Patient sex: M
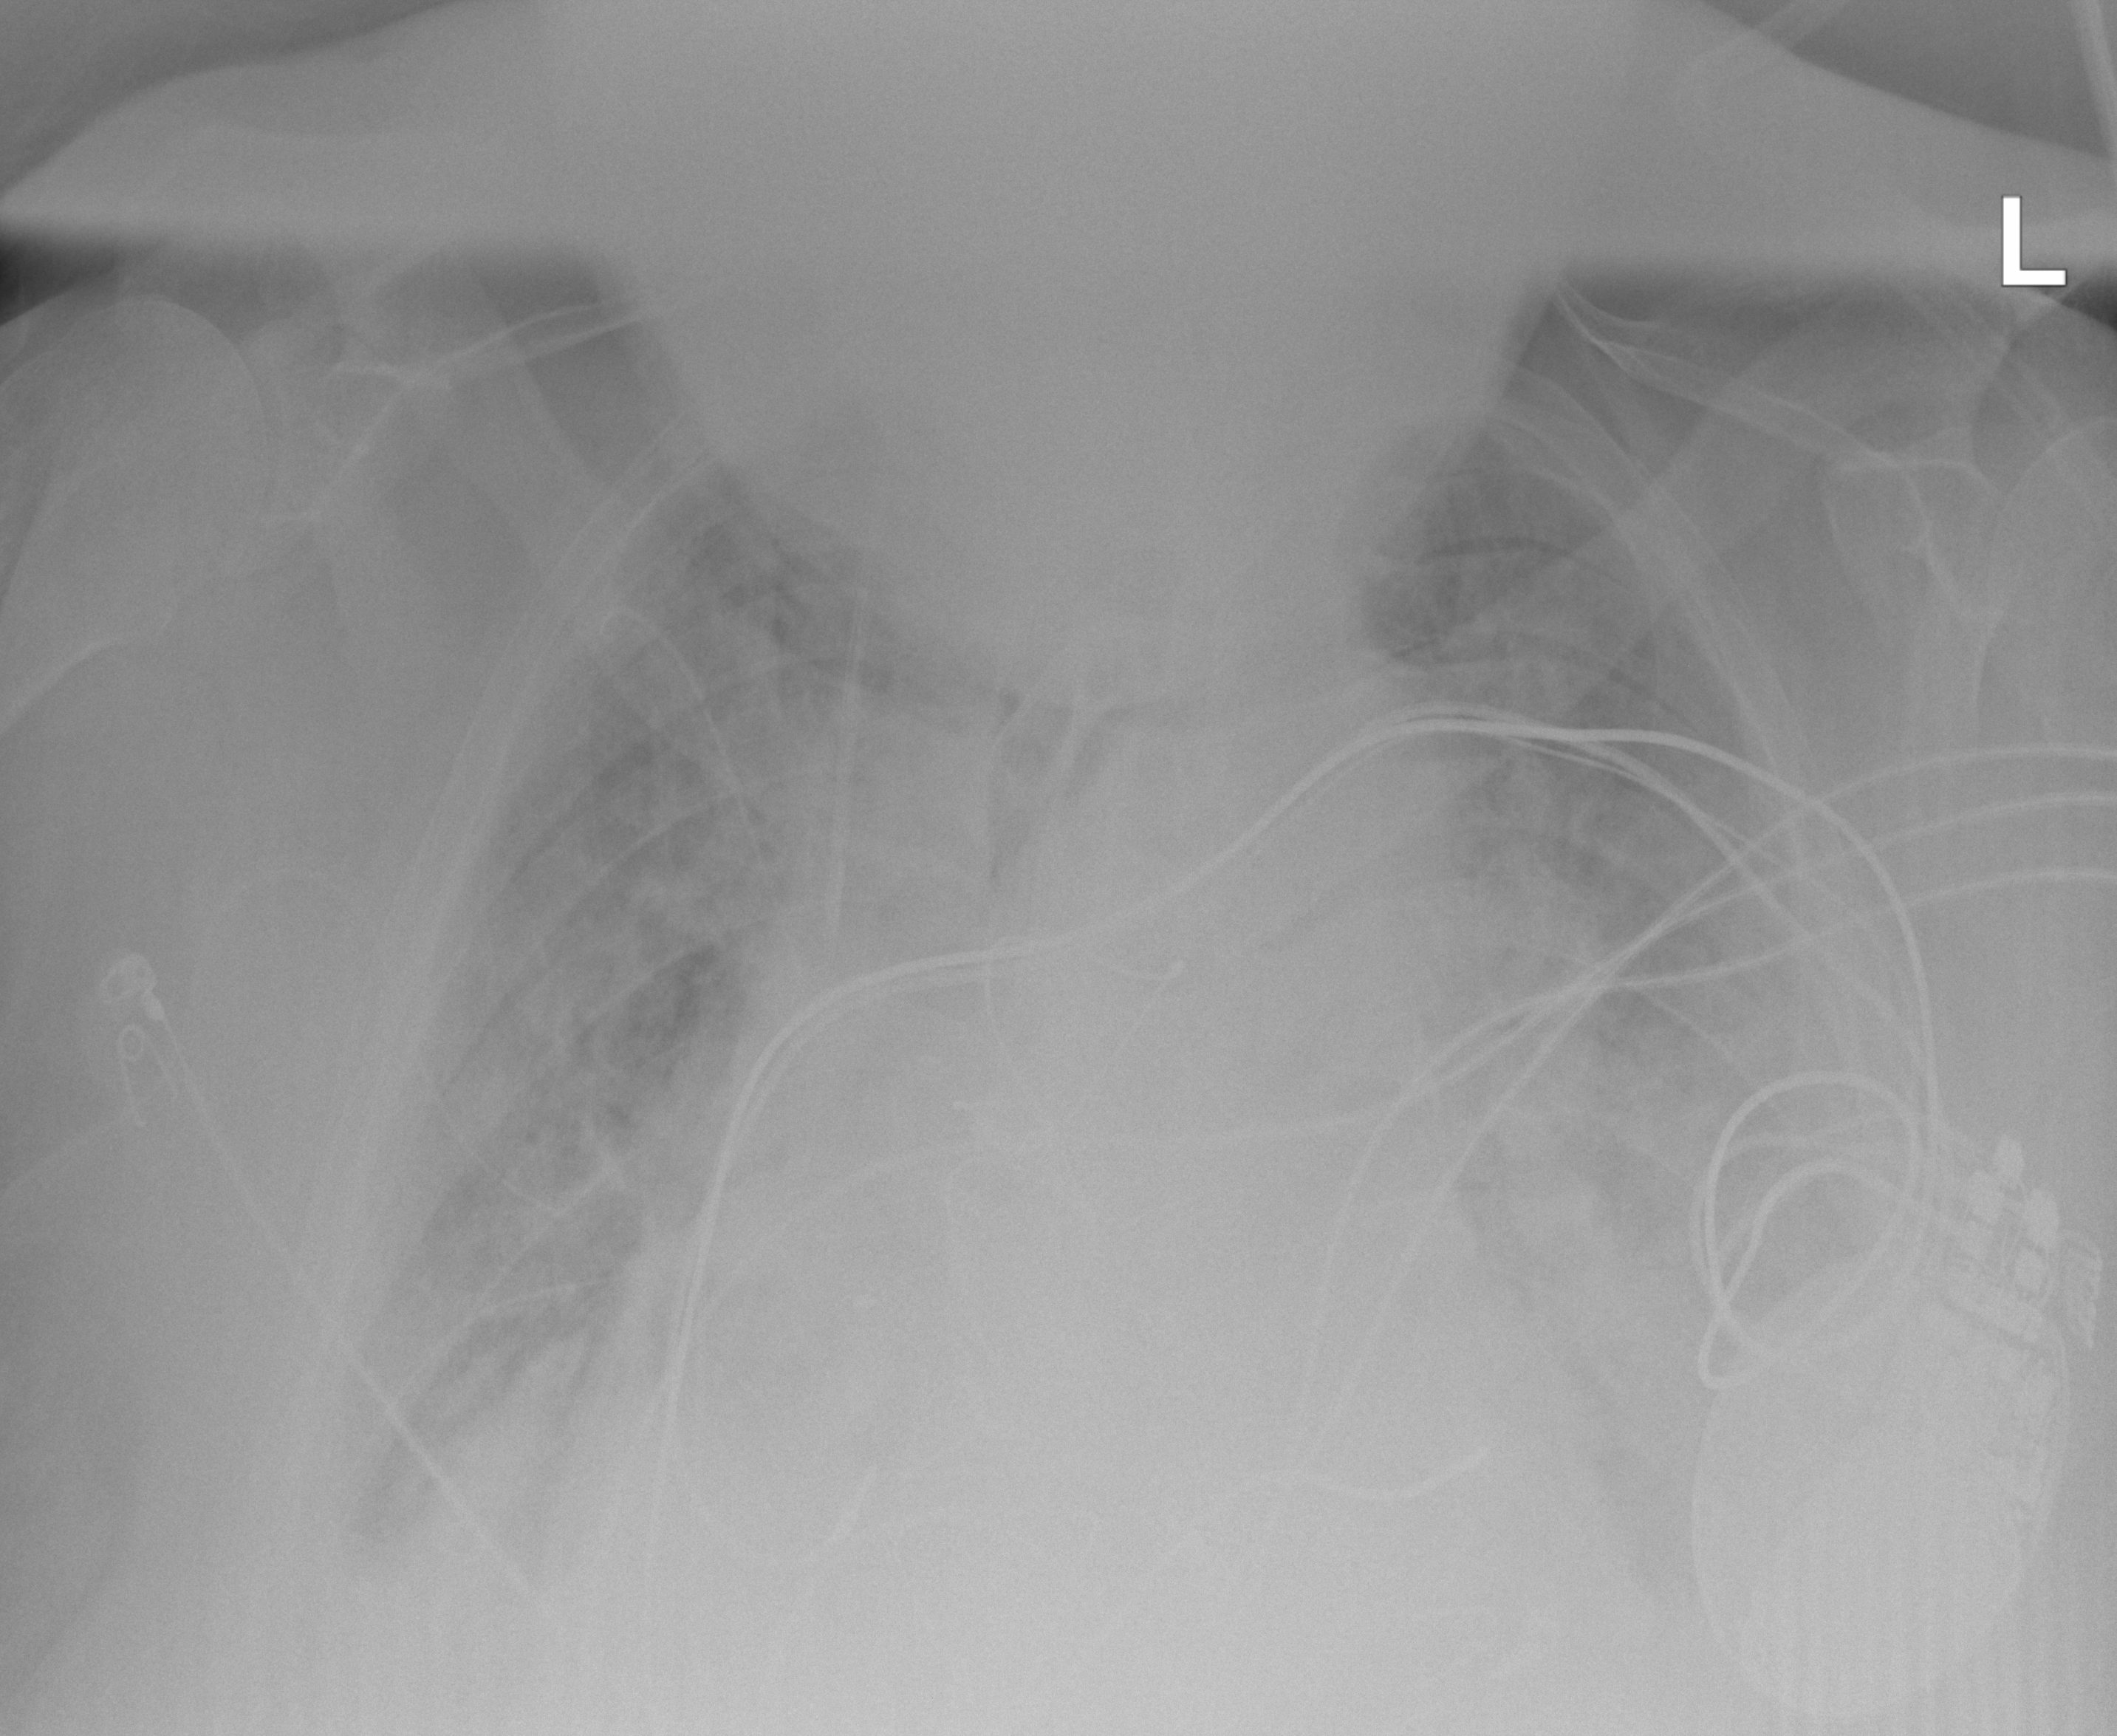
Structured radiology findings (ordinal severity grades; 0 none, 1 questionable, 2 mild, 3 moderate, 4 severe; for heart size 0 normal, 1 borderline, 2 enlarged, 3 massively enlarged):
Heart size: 3
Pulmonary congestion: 3
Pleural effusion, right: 2
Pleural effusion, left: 3
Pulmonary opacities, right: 2
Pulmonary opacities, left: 2
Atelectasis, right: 2
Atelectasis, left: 3